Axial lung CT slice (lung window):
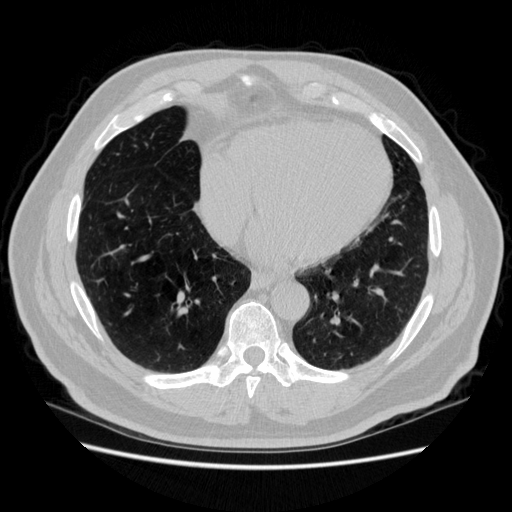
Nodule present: no